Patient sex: M
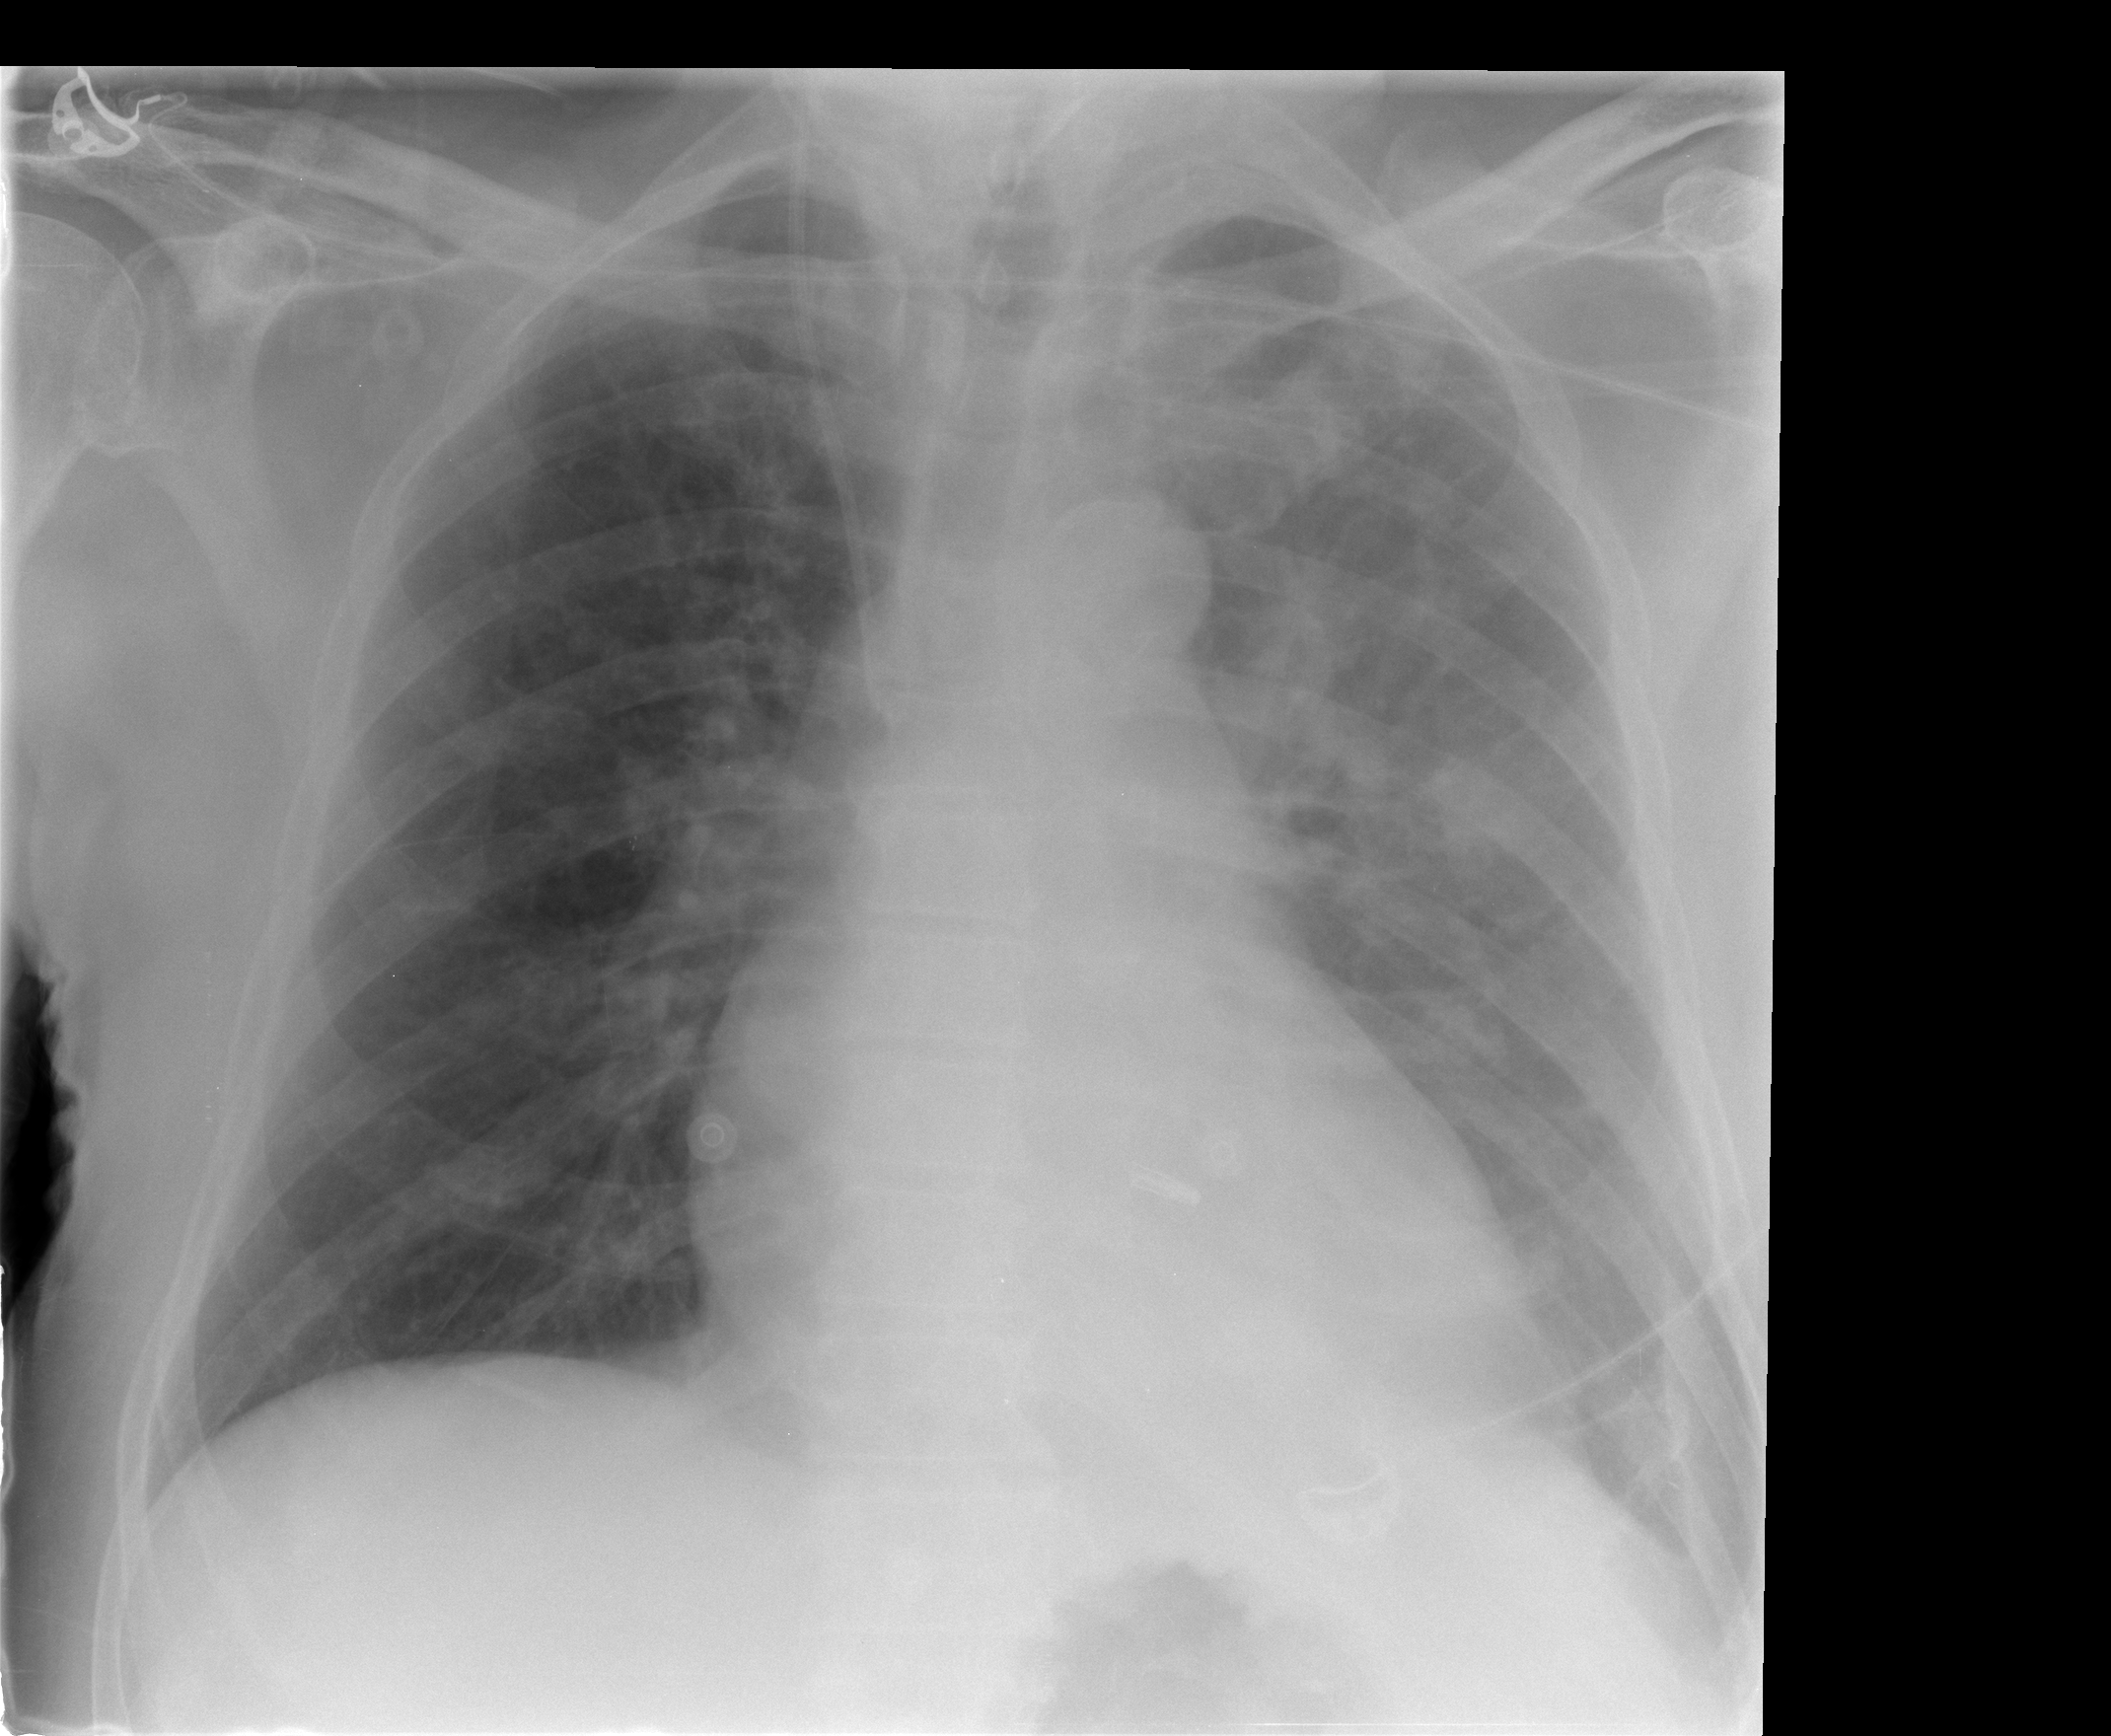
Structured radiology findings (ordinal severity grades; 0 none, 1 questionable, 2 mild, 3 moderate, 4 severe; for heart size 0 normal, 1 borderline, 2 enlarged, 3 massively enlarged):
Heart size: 0
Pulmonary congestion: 2
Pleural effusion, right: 0
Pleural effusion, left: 2
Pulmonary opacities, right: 0
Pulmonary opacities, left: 1
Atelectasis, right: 0
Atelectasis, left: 2